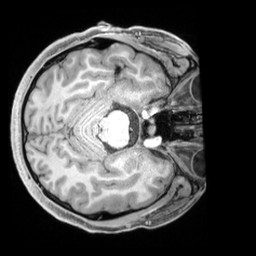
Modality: T1w
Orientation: axial
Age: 22
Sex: male
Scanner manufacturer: siemens
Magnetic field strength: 3 T
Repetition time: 2.2 s
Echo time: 0.00218 s